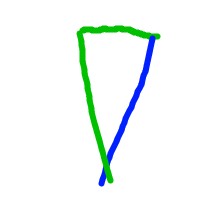
Shape: triangle